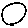
Label: circle